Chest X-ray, PA view. Patient: 48 years old, sex F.
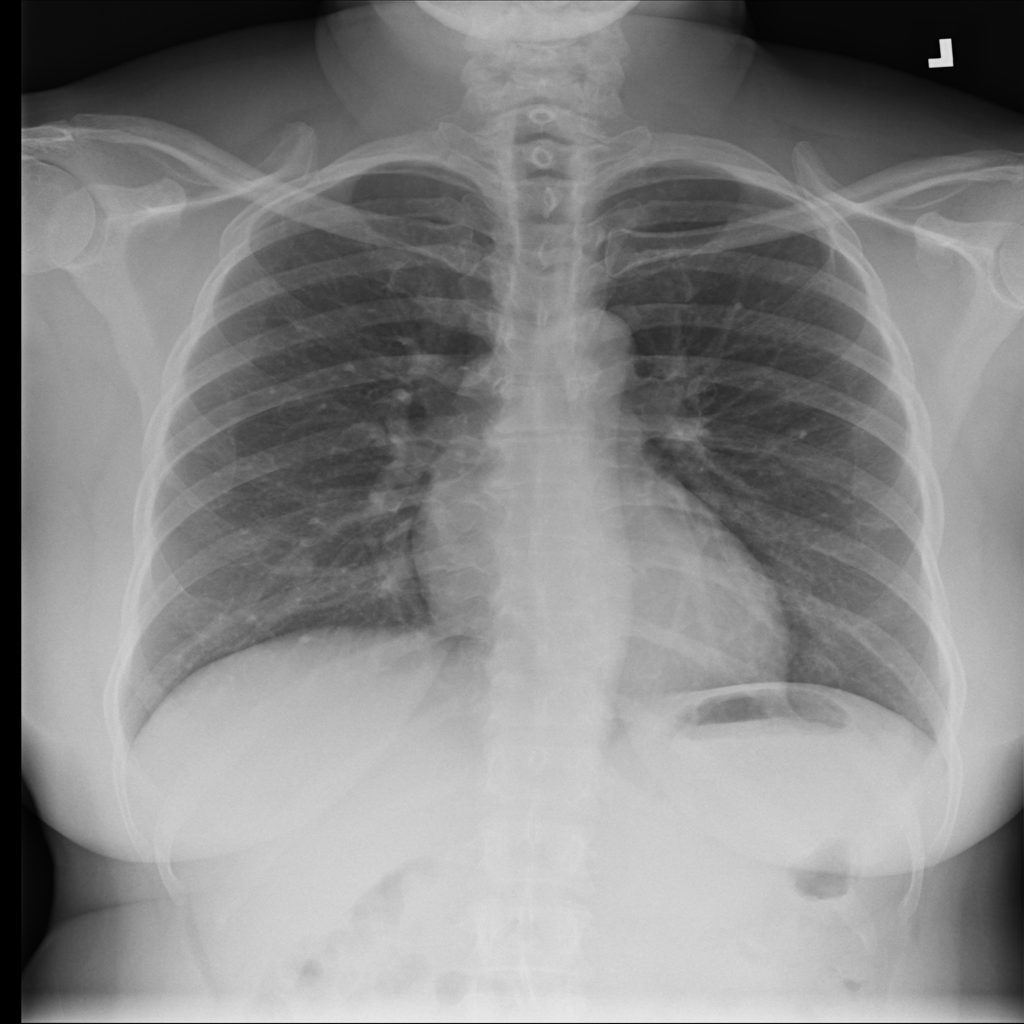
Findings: Infiltration